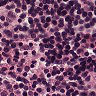
Metastatic tissue present: no